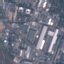
Land use / land cover class: Industrial